A bearing vibration time series has been folded into this square grayscale image, one row per segment of consecutive samples. Based on the visible evidence, which condition applies: normal, inner_race, outer_race, ball?
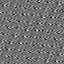
Answer: inner_race